Question: I've got a stupid UI Problem right now with one of our apps.
I start with a UINavigationController which is the Initial View Controller in my Storyboard. The Root view controller is a UIViewController witch a UIScrollView as subview. The UIScrollView itself has paging enabled and contains several UIViewControllers.
Now here is my problem: The UIViewControllers (lets call them View #1) in the UIScrollView should react to a button event and make a segue to another UIViewController (View #2) which needs to get data from the previous UIViewController and needs to send data back by delegate methods.
When I try to get the UINavigationController and push View #2 on it, nothing happens. Showing it via presentViewController of course works.

Could you just help me a little bit, tell me that this doesn't work and when not why? I'm a little bit stuck at this point and i don't know how to proceed.
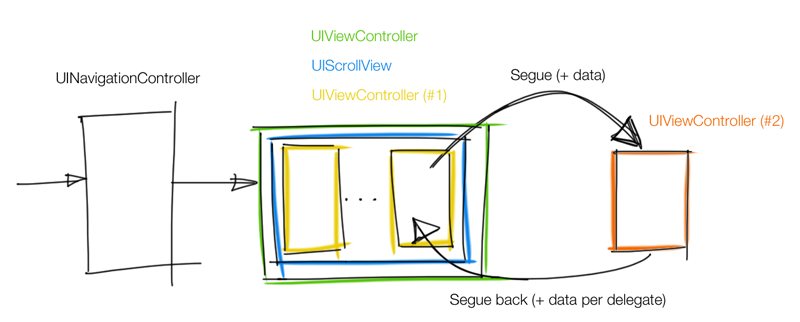
Answer: put UIViewControllers inside another UIViewController (atleast pre iOs5) that goes against apples development guidelines ..
The UIViewControllers life cycle is managed internally and if you directly add the UIViewController as a subview a lot of methods such as
viewDidLoad
viewWillAppear
viewDidAppear
.
.
.
will not be called and from my experience will lead to really erratic behavior
Try and use custom UIView objects to get your internal logic for each view
agreed this somewhat breaks the MVC pattern but this would be the best way to go about your issue
But iOS 5.0 added containment UIViewControllers that correctly handles those lifecycle events by adding child view controllers. so if you are targeting only post iOs 5 devices this maybe a good way to about it
Have a look at <URL>